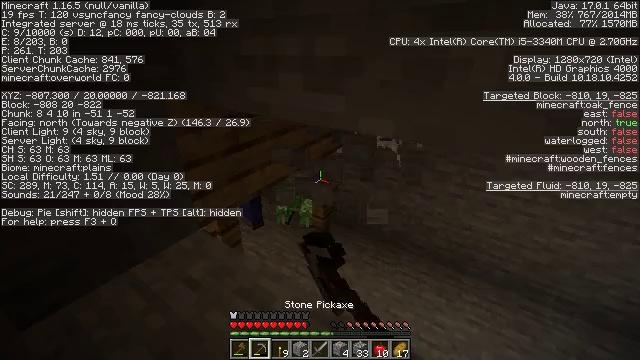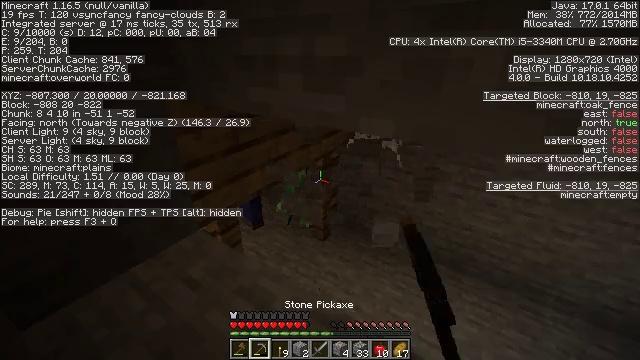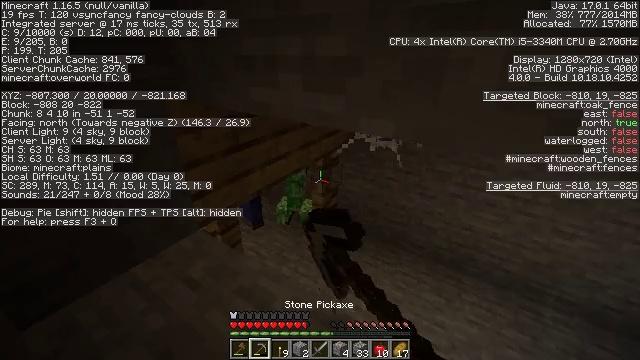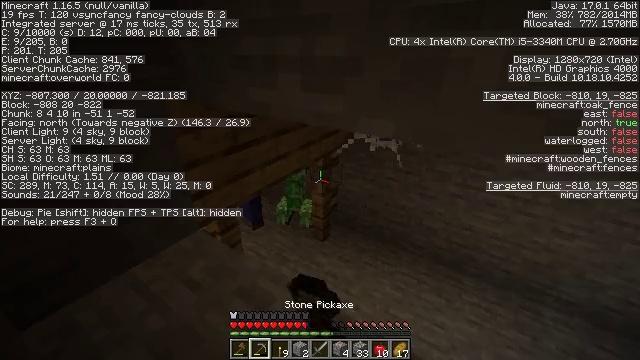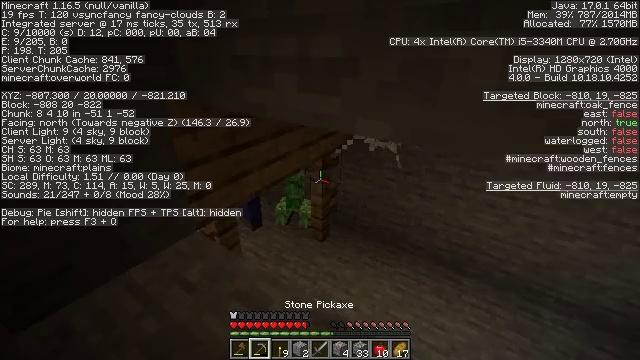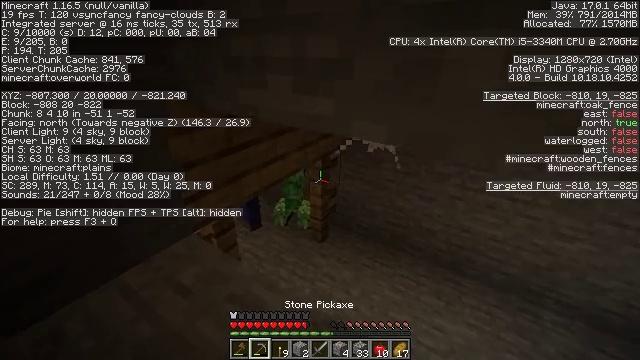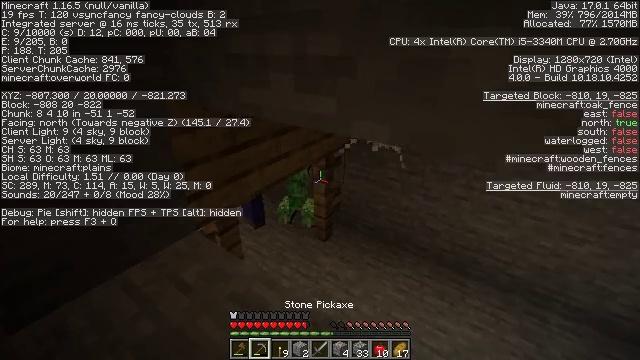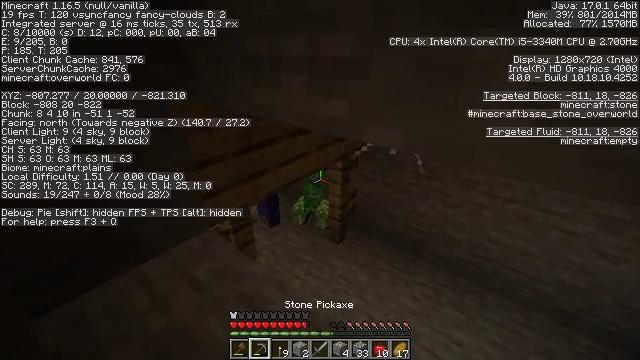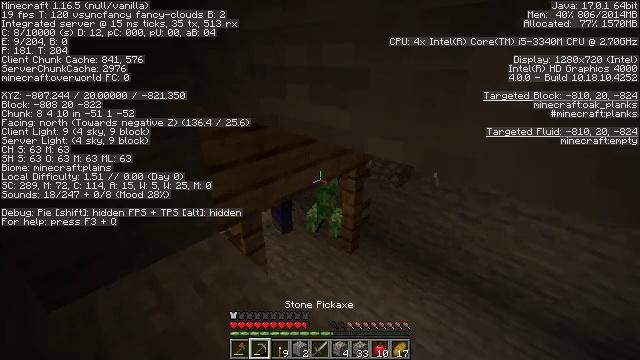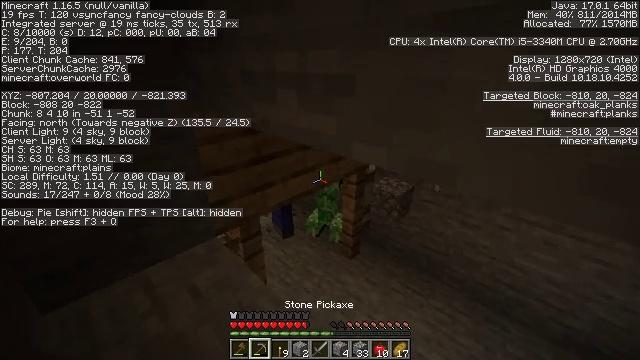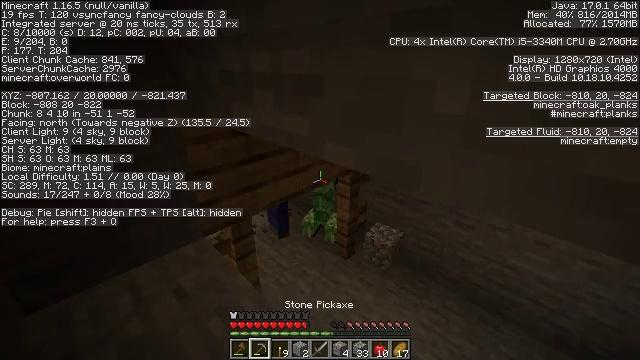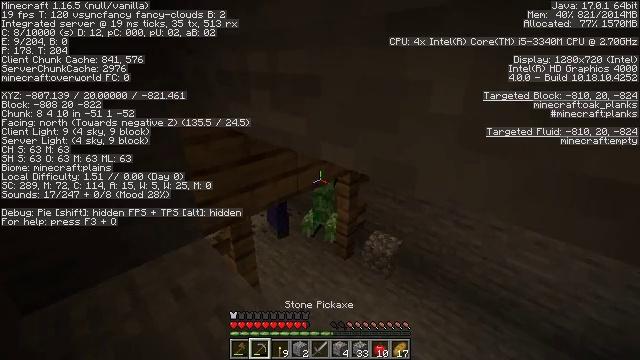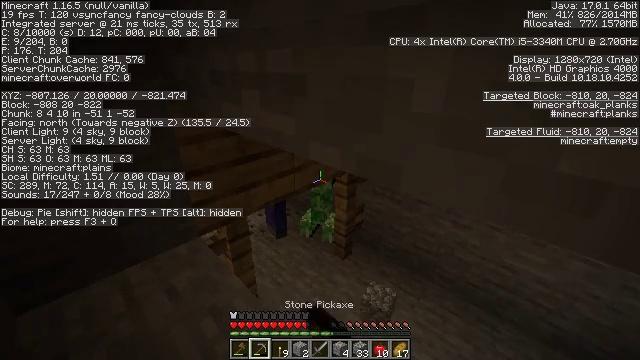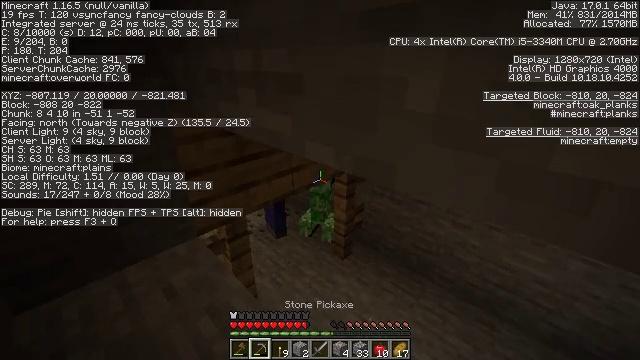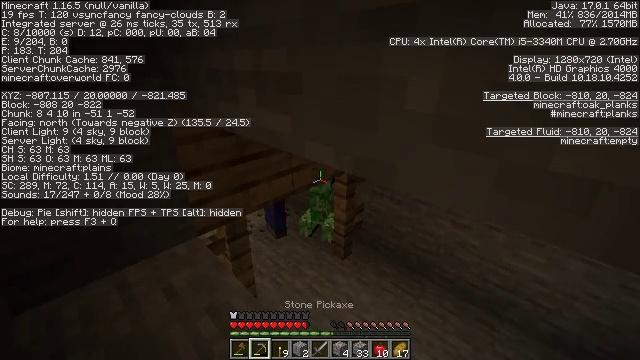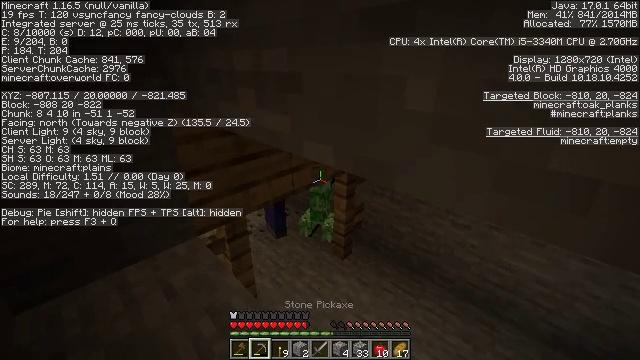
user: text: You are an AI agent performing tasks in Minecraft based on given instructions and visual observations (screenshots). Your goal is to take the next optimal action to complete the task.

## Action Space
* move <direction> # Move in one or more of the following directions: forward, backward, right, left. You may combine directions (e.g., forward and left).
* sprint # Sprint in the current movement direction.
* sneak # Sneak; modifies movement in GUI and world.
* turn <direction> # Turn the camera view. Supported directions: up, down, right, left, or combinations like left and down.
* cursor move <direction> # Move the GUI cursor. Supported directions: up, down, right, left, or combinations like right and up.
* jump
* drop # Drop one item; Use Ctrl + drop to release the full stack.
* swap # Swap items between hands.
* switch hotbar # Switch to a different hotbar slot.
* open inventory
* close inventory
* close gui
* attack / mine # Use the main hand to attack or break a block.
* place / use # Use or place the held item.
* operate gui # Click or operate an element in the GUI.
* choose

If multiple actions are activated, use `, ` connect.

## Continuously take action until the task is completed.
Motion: motion action
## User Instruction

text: Retrieve oak planks from the wooden block.
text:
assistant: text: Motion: sneak, attack / mine
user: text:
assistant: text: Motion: sneak, attack / mine
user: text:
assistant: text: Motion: move right, sneak, attack / mine
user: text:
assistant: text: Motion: move right, sneak, attack / mine
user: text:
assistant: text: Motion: move right, sneak
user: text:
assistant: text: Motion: move right, sneak, turn left
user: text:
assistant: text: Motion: move right, sneak, turn left
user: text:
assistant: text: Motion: move right, sneak, turn left and up
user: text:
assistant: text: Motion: move right, sneak, turn up
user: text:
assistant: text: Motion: move right, sneak
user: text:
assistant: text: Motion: sneak, attack / mine
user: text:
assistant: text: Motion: sneak, attack / mine
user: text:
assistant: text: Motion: sneak, attack / mine
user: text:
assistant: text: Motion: sneak, attack / mine
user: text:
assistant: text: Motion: sneak, attack / mine
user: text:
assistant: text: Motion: sneak, attack / mine
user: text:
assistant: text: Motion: sneak, attack / mine
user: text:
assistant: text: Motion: sneak, attack / mine
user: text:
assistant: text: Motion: sneak, attack / mine
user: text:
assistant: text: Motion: sneak, attack / mine
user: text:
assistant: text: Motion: sneak, attack / mine
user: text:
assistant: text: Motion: move left, sneak, attack / mine
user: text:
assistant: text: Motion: move left, sneak, attack / mine
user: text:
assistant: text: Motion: move left, sneak, attack / mine
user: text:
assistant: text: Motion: sneak, attack / mine
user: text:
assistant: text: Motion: sneak, attack / mine
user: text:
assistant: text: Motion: sneak, attack / mine
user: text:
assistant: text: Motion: sneak, attack / mine
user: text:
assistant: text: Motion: sneak, attack / mine
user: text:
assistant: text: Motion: sneak, attack / mine